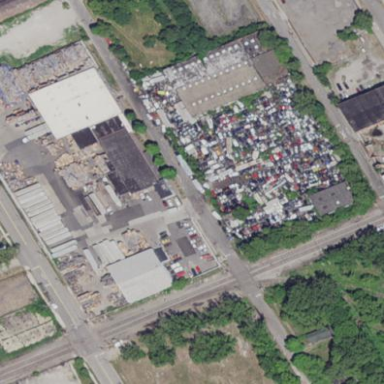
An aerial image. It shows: Industrial area designated as scrap yard.